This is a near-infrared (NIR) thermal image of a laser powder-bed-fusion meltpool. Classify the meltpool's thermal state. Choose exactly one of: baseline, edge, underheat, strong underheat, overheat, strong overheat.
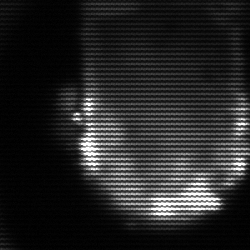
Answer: baseline